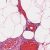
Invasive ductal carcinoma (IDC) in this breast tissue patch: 0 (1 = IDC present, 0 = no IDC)